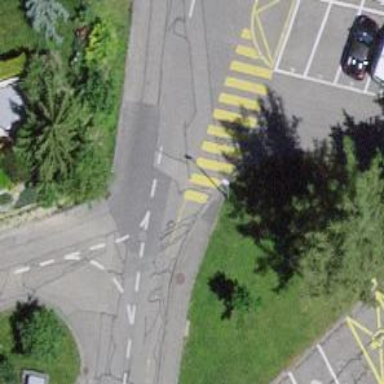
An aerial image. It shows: Marked road crossing.